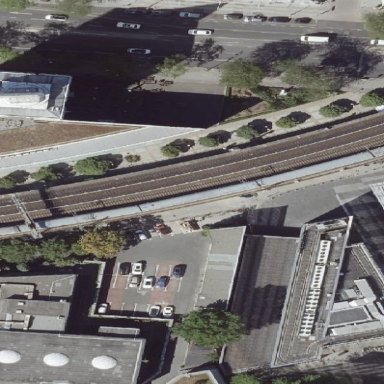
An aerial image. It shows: Viaduct building with flat roof.